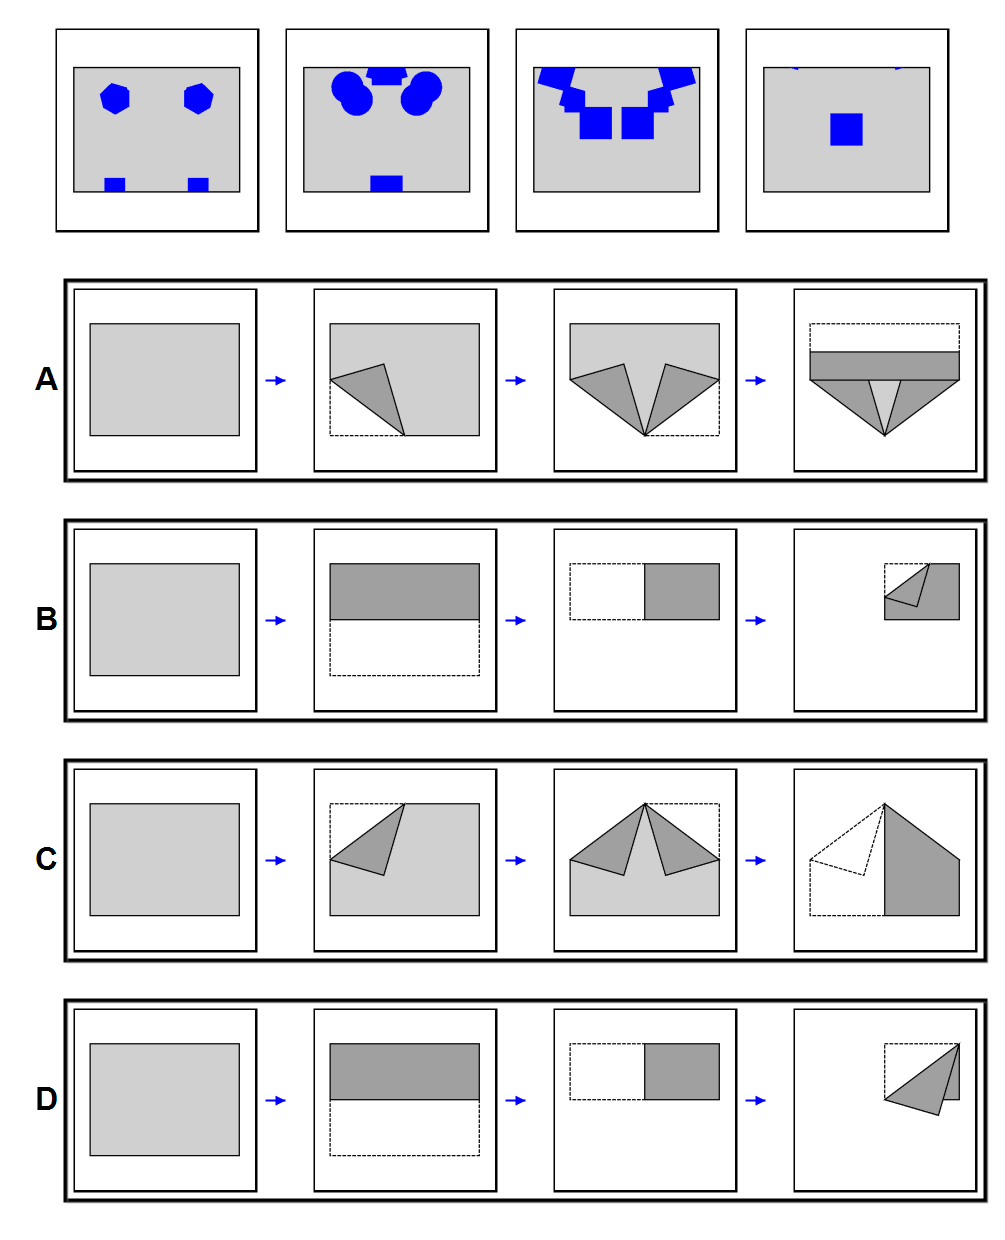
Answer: C